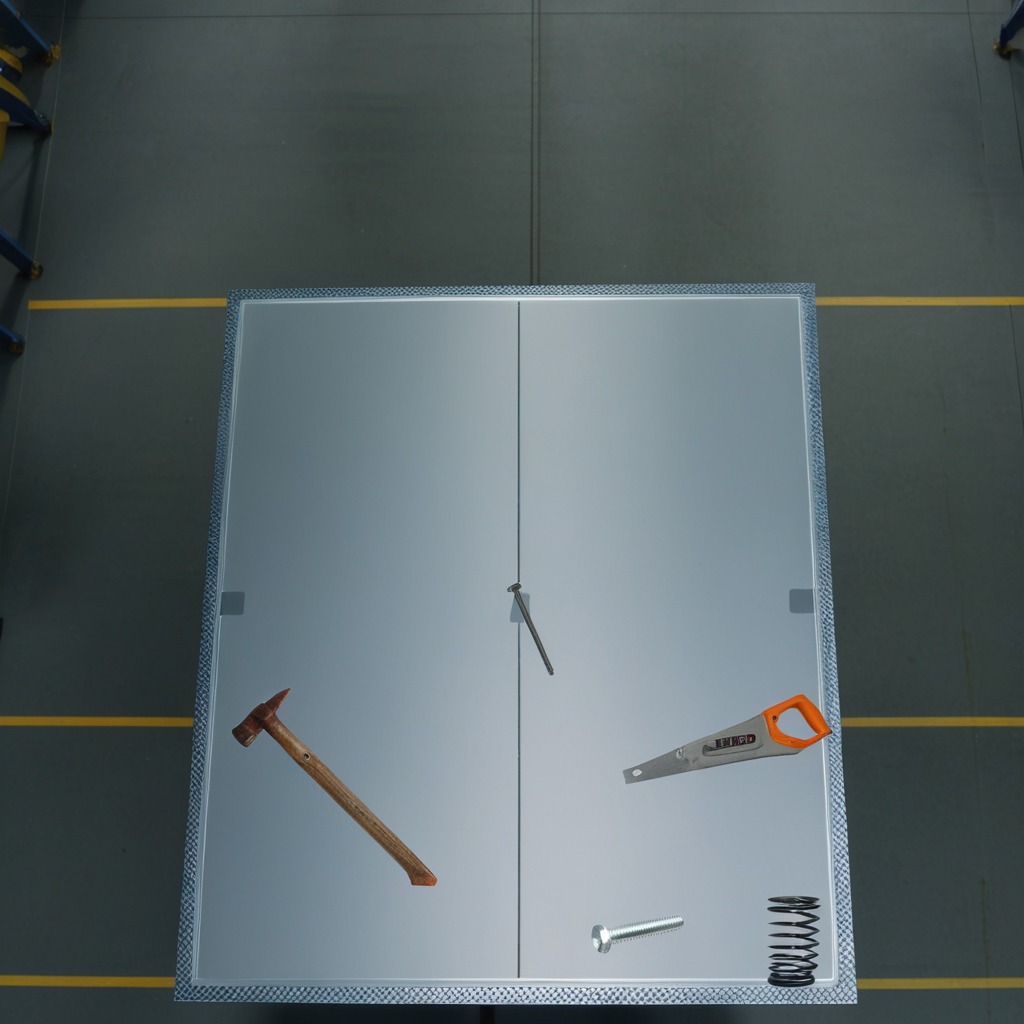
A hammer, an iron nail, a metal machine screw, a coiled metal spring, and a handheld metal saw are lying on the toolbox surface.